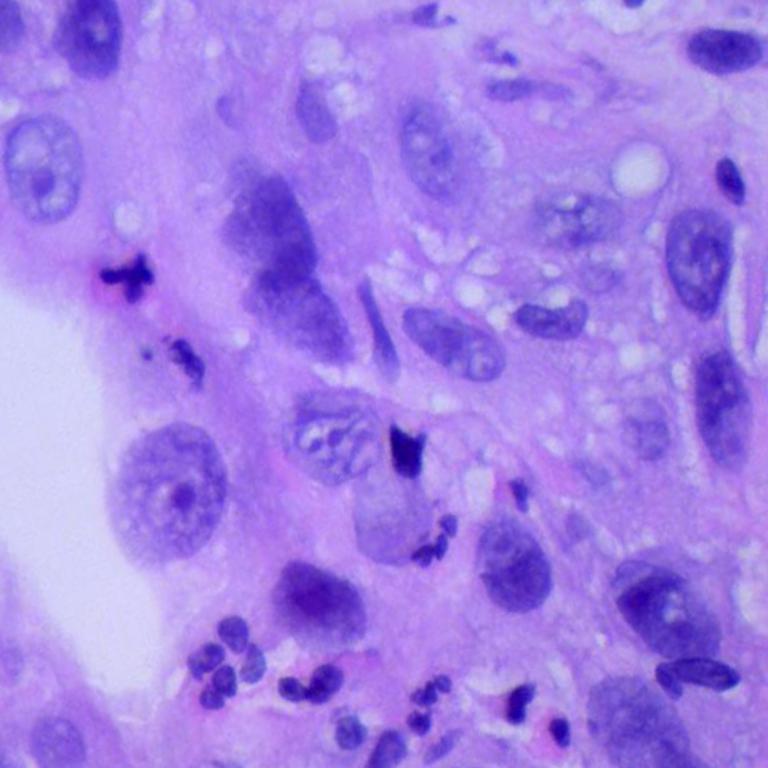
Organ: lung
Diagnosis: squamous carcinomas